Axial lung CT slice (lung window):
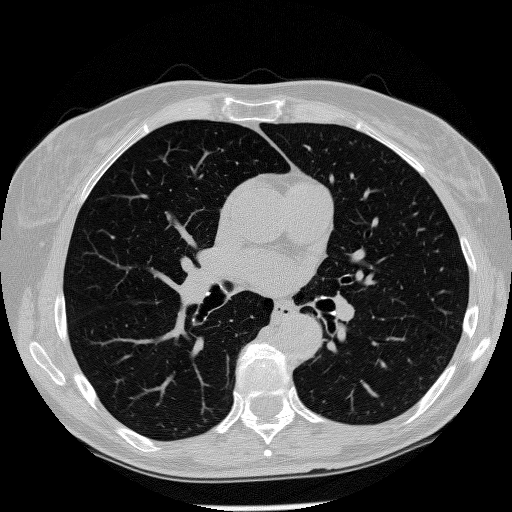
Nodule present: no